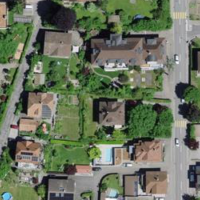
EUNIS habitat code: 55
Species observed at this site:
Aegopodium podagraria